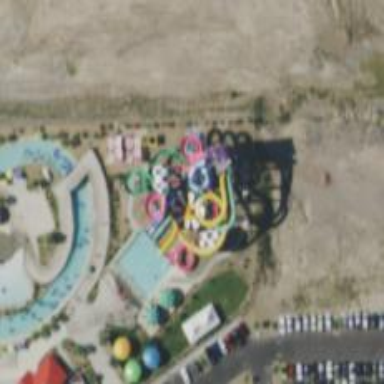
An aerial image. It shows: Water slide attraction.